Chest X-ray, AP view. Patient: 42 years old, sex M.
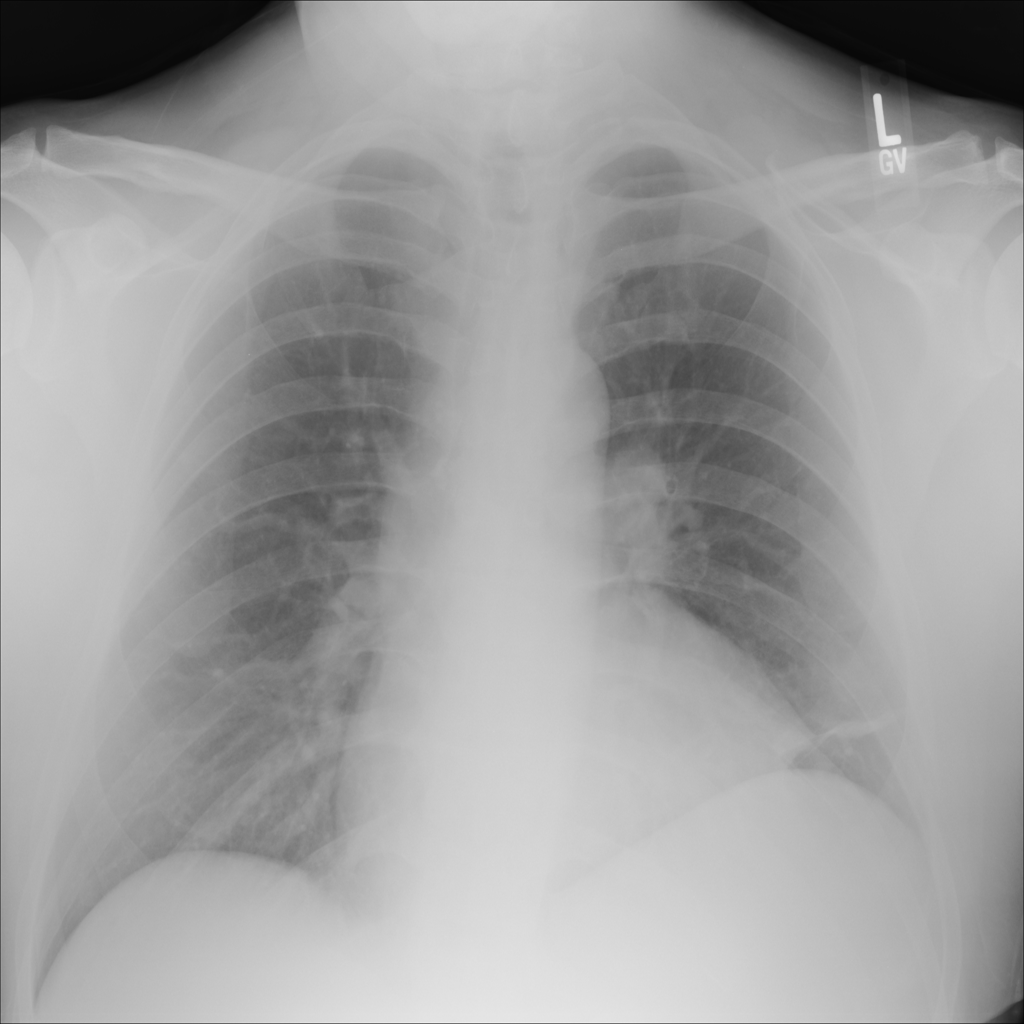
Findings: Atelectasis